Field crop: maize
Growth stage: 2
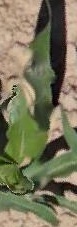
Species: maize